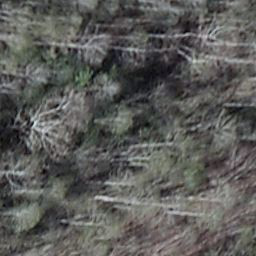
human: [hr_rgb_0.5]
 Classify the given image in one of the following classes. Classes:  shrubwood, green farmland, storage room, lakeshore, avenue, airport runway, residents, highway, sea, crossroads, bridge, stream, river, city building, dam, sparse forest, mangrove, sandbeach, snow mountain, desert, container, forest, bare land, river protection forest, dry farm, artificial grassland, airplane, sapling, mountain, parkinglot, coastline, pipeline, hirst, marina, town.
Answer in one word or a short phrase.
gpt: shrubwood